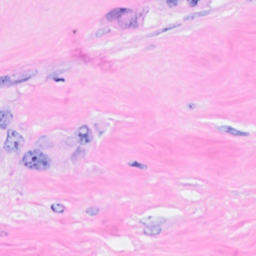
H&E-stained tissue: Breast